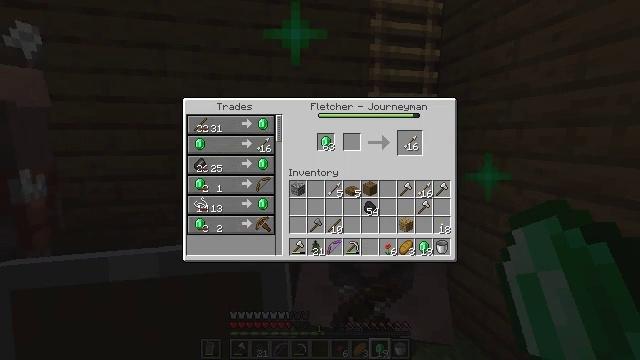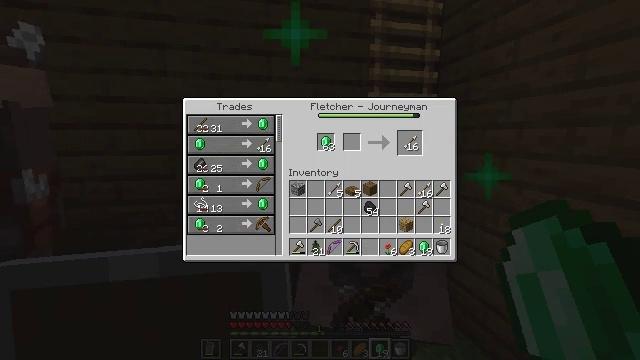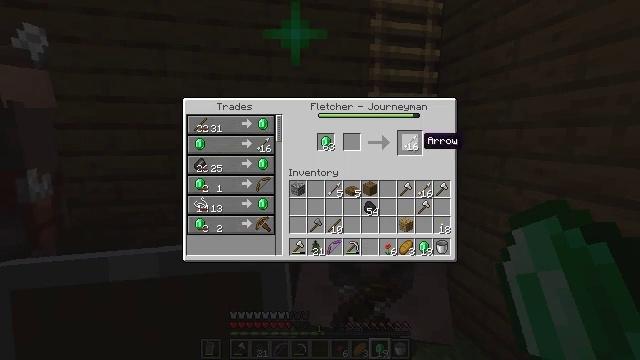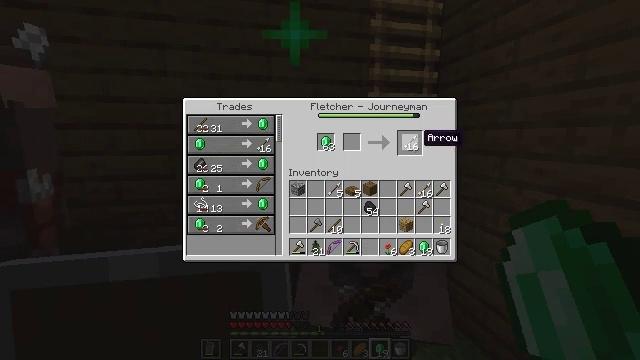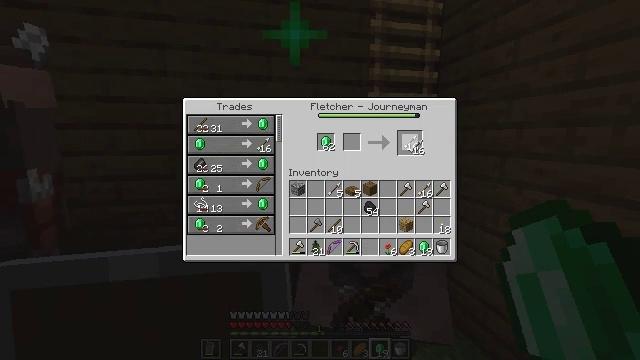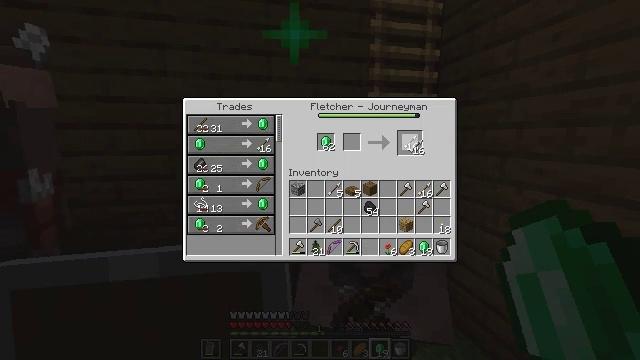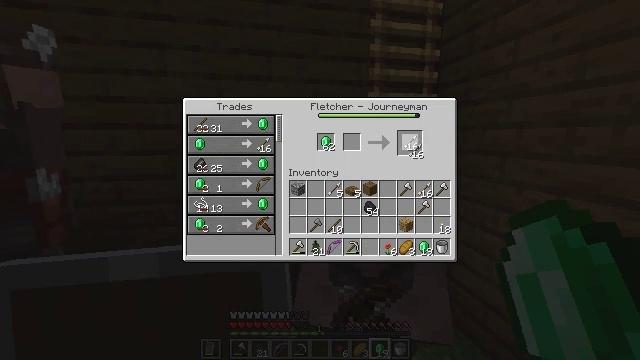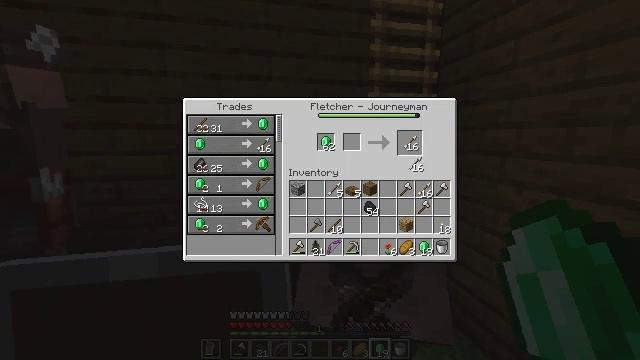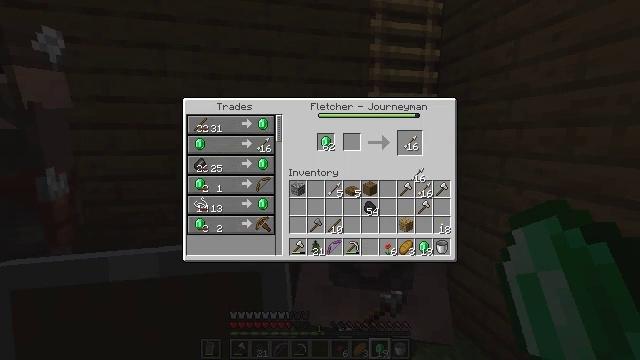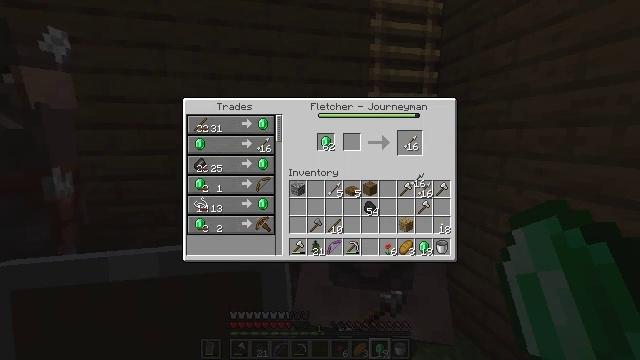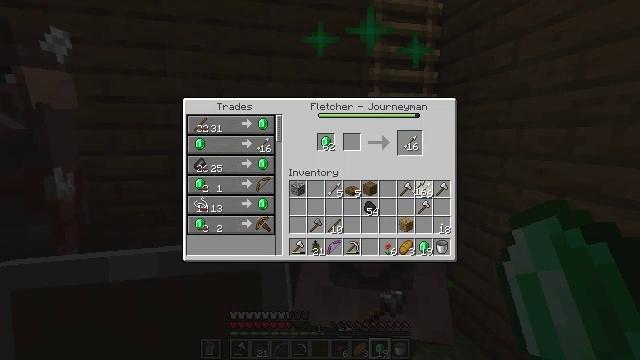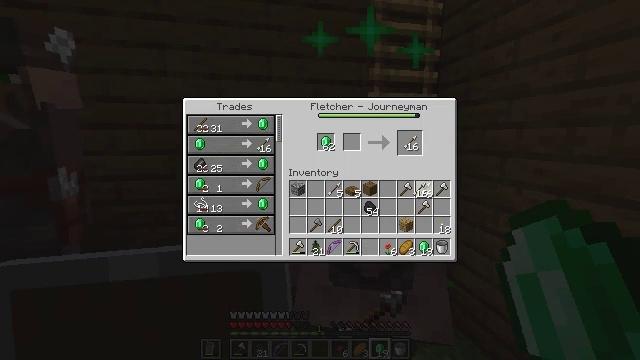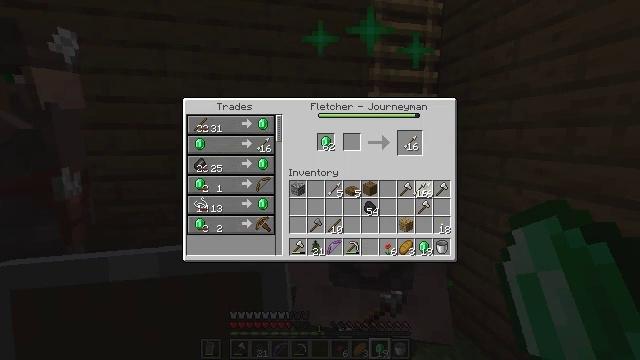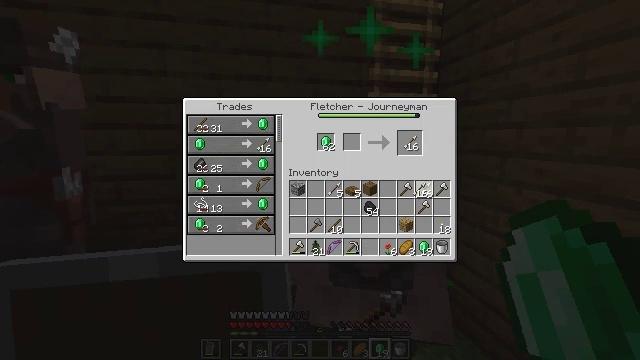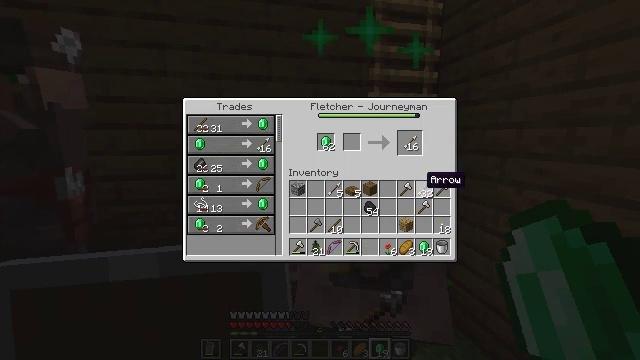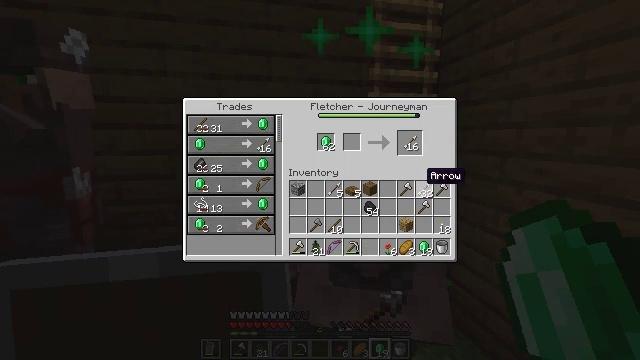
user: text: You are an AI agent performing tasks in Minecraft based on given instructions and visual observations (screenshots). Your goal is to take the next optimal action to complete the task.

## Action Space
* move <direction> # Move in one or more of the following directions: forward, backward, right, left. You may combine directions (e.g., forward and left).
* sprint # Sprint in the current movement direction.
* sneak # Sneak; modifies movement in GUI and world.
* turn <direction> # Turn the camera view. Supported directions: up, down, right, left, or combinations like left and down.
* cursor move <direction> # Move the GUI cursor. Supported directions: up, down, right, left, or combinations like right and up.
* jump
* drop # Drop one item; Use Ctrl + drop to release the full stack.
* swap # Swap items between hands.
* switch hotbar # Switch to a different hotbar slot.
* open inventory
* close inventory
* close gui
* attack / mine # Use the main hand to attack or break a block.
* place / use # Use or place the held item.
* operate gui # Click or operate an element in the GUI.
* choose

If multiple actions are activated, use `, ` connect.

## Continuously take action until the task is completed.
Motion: motion action
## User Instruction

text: Produce an arrow by combining flint, a stick, and a feather.
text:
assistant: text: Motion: no_op
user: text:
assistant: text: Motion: cursor move up
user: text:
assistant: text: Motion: no_op
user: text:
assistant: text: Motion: operate gui
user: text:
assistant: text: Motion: operate gui
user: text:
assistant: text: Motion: operate gui
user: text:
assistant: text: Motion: cursor move down
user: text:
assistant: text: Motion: cursor move down
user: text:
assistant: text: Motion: no_op
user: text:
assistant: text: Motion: cursor move down
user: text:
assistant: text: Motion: operate gui
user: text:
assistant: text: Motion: operate gui
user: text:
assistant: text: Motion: operate gui
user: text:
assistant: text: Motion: no_op
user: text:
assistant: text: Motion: no_op
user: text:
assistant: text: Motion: cursor move up
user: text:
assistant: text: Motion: cursor move up
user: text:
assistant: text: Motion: no_op
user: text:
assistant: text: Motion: no_op
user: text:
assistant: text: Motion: no_op
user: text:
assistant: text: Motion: no_op
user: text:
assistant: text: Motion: operate gui
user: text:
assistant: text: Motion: operate gui
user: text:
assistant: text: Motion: no_op
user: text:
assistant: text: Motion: no_op
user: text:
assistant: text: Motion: no_op
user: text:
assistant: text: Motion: cursor move up
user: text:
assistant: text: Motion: no_op
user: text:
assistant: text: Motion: no_op
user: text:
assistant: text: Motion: no_op